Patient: sex F, age 34
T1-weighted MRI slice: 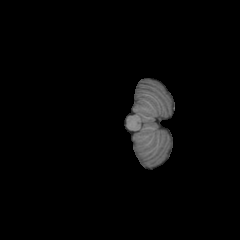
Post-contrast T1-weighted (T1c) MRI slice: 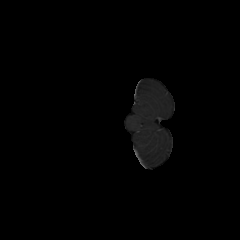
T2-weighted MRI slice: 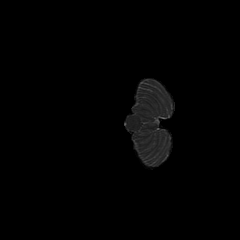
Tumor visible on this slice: no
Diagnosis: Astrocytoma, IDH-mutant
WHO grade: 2